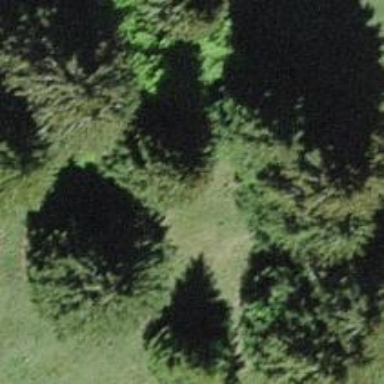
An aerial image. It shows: Needle-leaved tree in natural setting.